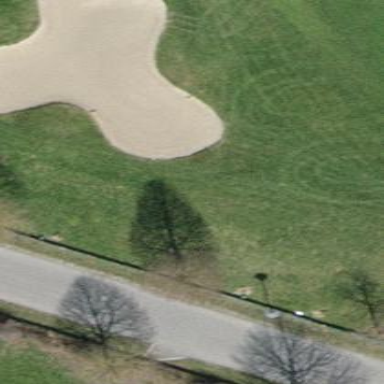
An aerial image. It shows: Sand bunker on golf course.